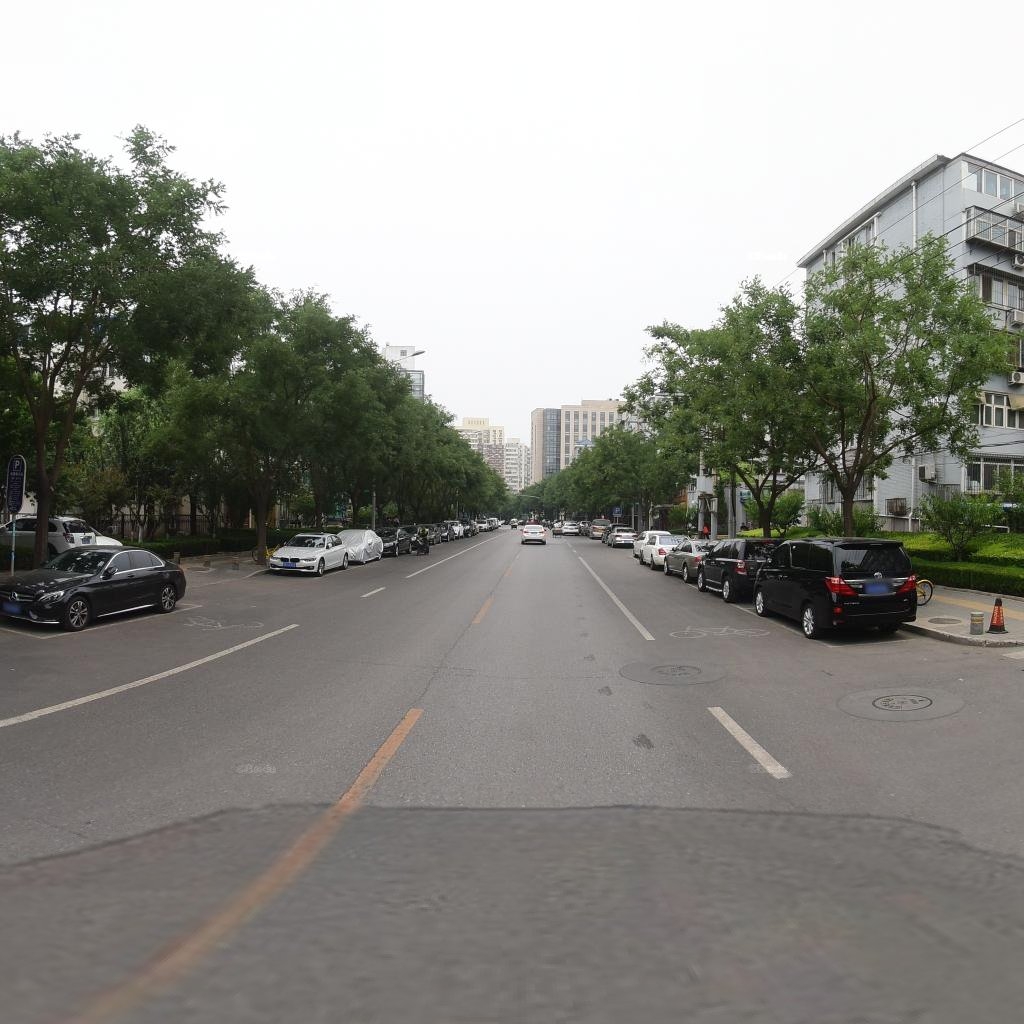
Region: Xicheng
Road damage annotations: manhole cover, longitudinal crack, manhole cover, manhole cover, transverse crack, transverse crack